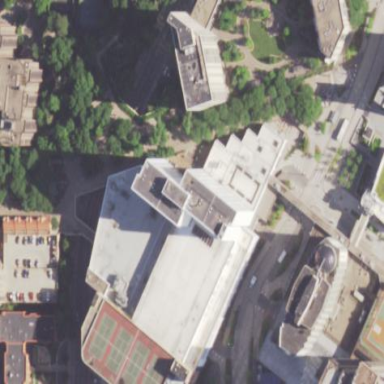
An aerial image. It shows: Building with flat roof. The building is white in color.